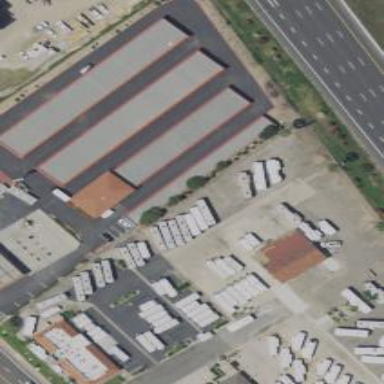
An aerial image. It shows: Group of garages.